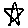
Label: star